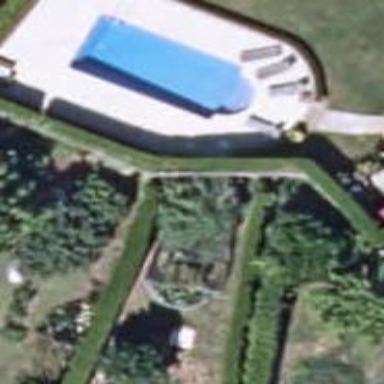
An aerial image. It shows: Fence.